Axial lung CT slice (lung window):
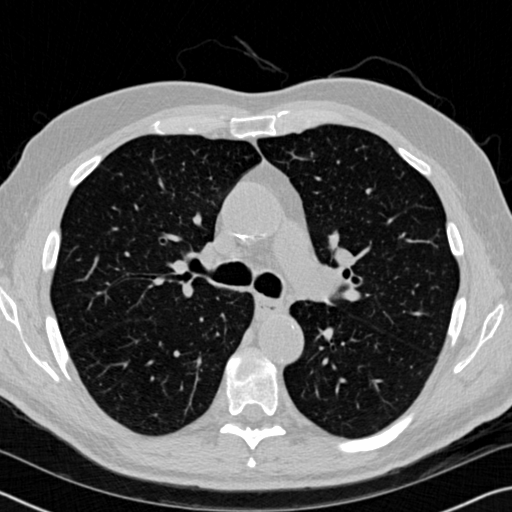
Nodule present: no